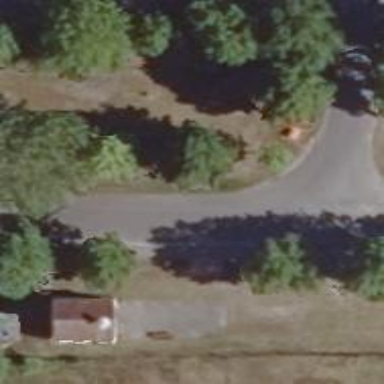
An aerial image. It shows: Paved residential road.